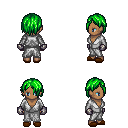
a pixel art fantasy rpg character, female body template, human, dark skin, white robe, magenta pants, green bangs hairstyle, metal gloves, brown slippers, four views (front, back, left, right), 2x2 character sprite sheet, small pixel art, hard edges, no anti-aliasing